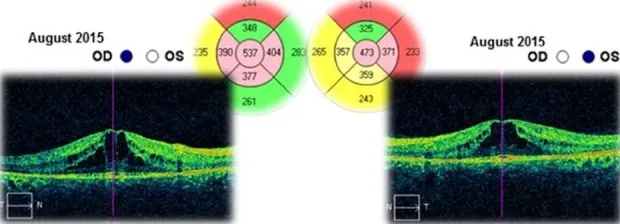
Macular OCT in August 2015 - Cystoid macular oedema - Central retinal thickness is higher than in the previous scan (December 2014), with 172mum in the right eye and with 144mum in the left eye.
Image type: ophthalmic_imaging (oct)